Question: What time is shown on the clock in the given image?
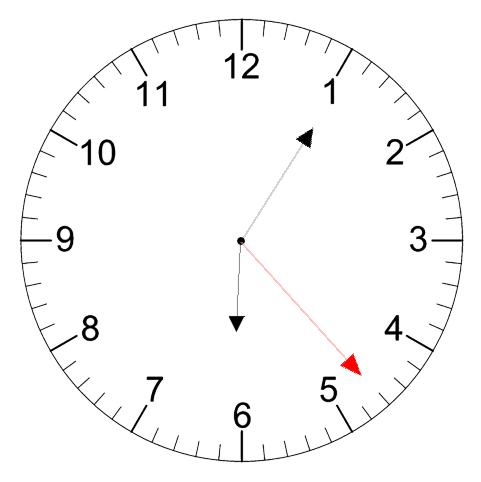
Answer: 06:05:23